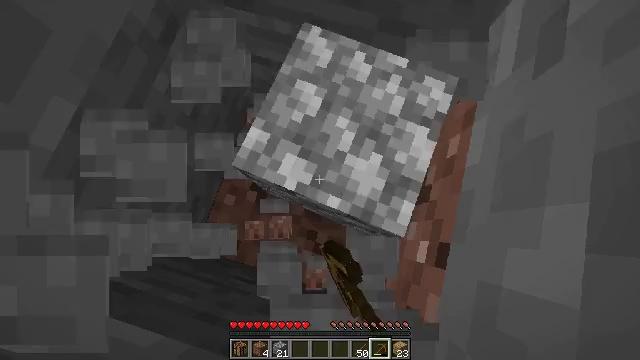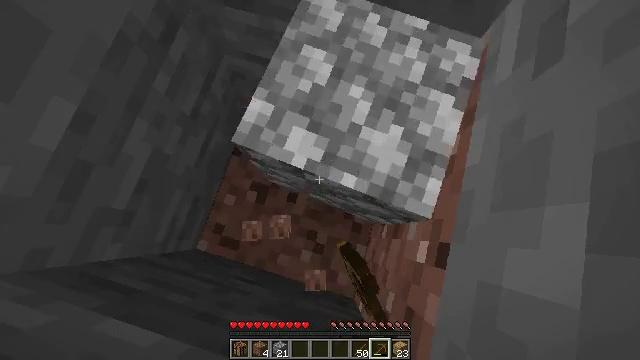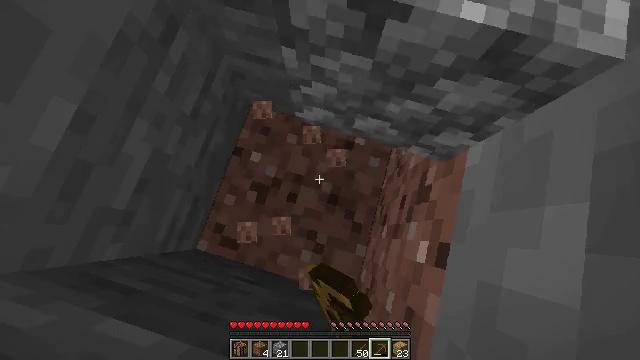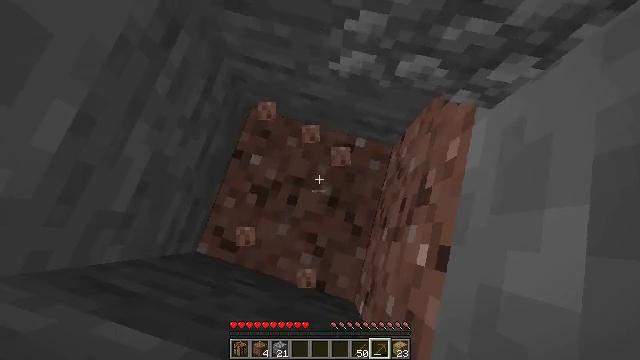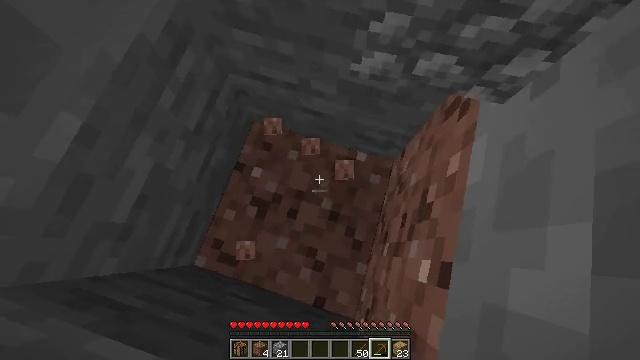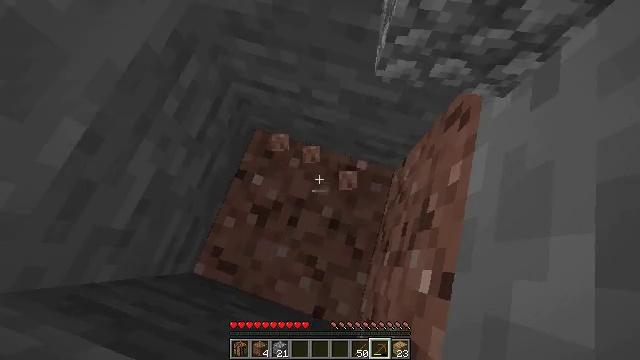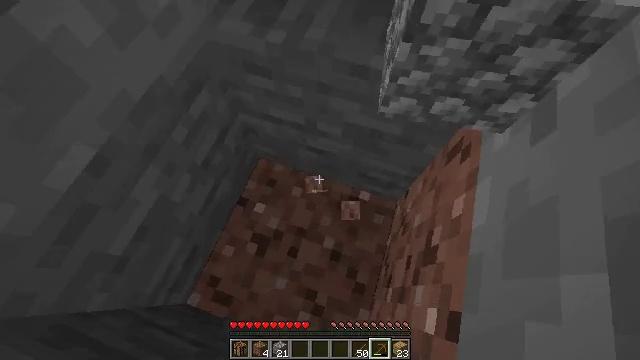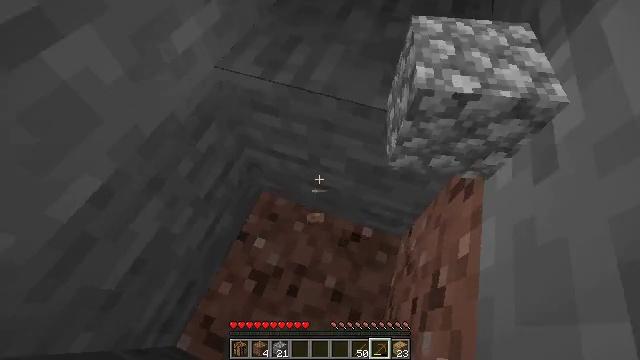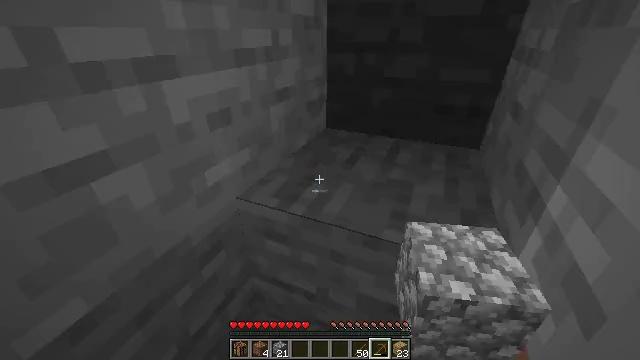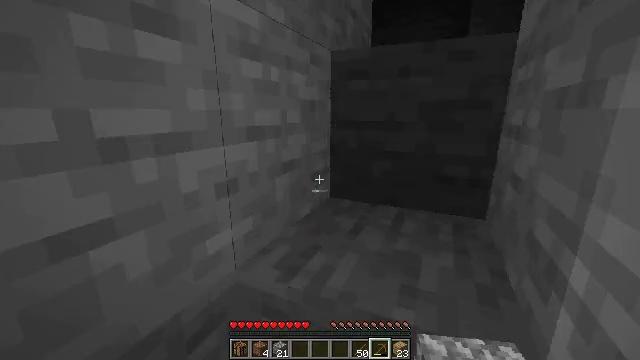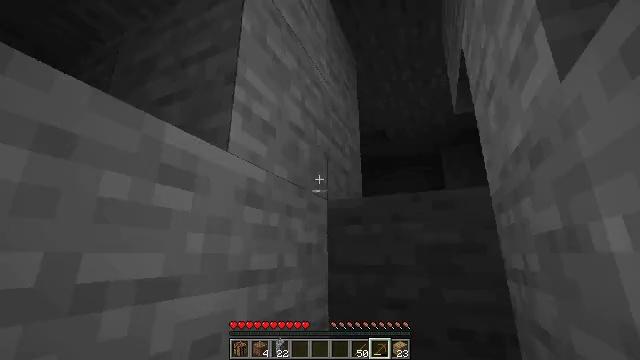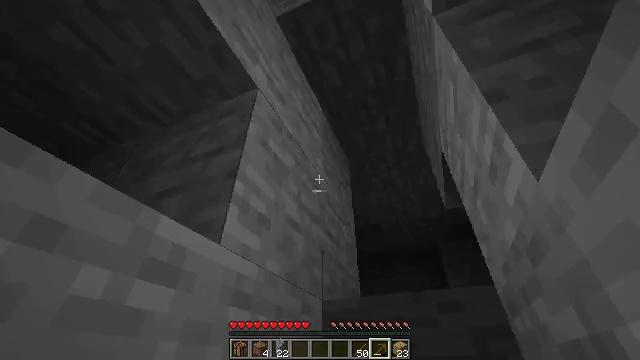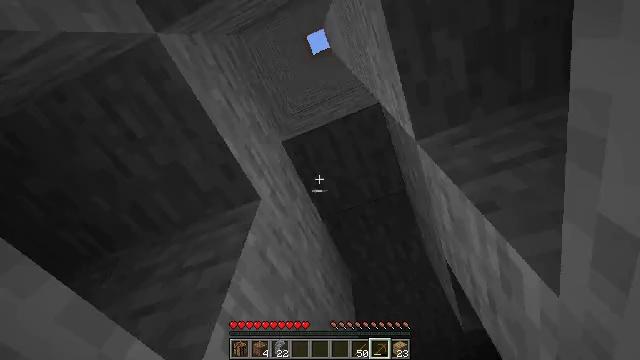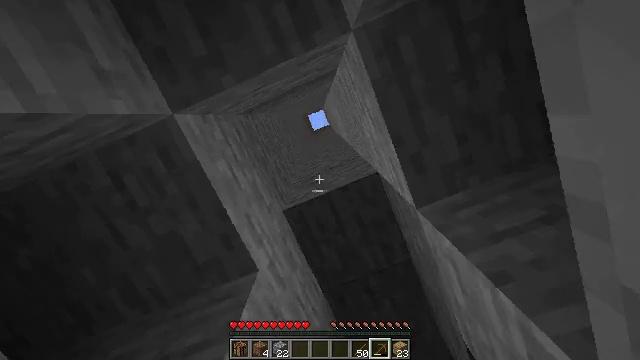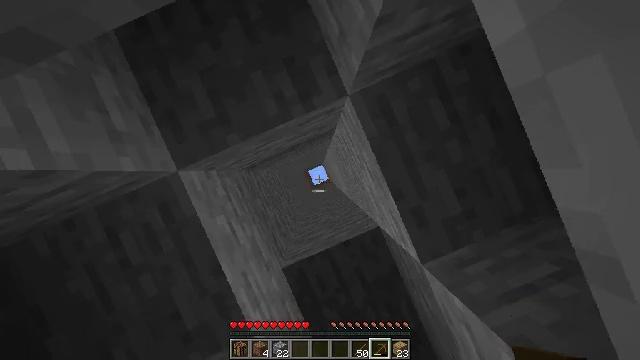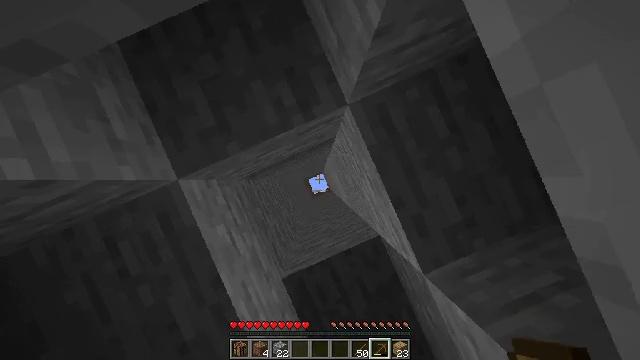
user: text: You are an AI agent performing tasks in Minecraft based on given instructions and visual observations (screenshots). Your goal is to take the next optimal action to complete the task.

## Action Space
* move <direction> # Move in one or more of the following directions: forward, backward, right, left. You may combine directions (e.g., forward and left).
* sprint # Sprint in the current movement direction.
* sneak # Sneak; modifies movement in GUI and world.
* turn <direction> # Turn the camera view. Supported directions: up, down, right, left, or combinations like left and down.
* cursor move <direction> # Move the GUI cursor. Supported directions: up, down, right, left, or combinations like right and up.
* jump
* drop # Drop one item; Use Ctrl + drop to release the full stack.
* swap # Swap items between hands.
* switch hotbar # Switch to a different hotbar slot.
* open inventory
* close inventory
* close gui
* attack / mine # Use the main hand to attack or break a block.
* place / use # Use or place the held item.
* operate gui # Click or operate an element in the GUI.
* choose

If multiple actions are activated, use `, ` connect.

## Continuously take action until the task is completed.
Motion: motion action
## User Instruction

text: Break the granite to collect it.
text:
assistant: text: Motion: attack / mine
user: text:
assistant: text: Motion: attack / mine
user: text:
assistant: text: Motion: no_op
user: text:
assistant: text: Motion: turn up
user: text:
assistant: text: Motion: turn up
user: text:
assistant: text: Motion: turn left and up
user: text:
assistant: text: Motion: turn left and up
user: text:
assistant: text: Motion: turn left and up
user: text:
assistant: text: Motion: turn up
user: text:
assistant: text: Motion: turn up
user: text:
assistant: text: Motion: turn right and up
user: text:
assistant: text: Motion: turn up
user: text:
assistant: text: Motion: turn up
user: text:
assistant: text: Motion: turn up
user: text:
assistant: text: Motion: turn up
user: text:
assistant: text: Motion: turn up
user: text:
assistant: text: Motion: turn up
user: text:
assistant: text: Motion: no_op
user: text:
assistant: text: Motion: no_op
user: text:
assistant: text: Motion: no_op
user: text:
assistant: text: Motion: no_op
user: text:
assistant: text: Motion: turn down
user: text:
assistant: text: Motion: turn down
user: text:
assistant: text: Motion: no_op
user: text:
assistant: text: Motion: no_op
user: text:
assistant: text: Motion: no_op
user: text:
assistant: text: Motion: no_op
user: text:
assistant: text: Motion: turn down
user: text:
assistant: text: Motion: turn right and down
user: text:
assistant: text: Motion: turn right and down